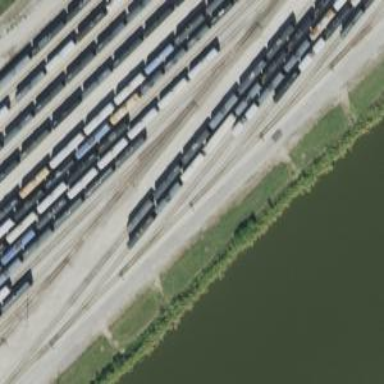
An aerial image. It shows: Railway yard.